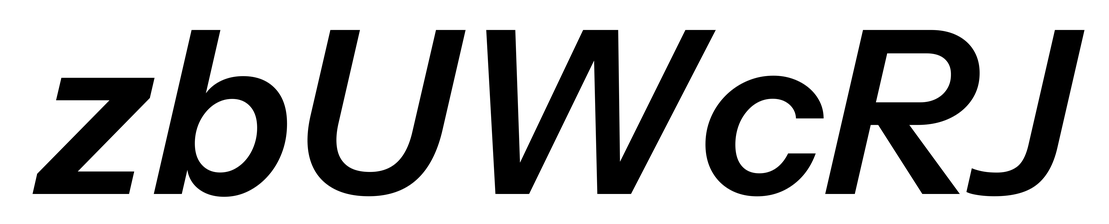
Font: InstrumentSans-Italic_SemiBold_Italic